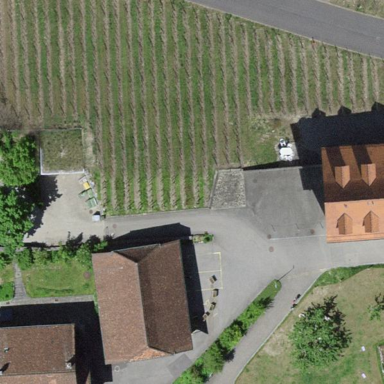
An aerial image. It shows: Vineyard.